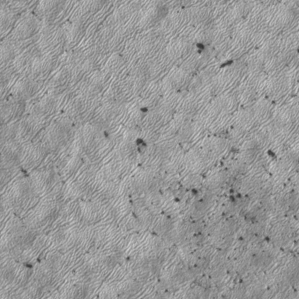
Label: frost